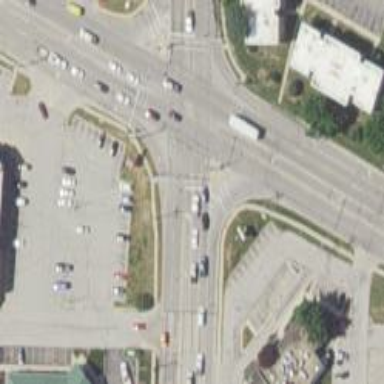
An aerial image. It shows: Footway that serves as traffic island.